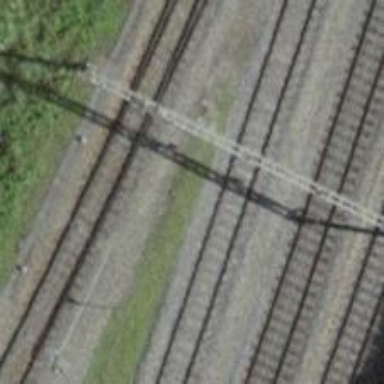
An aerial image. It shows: Railway switch.